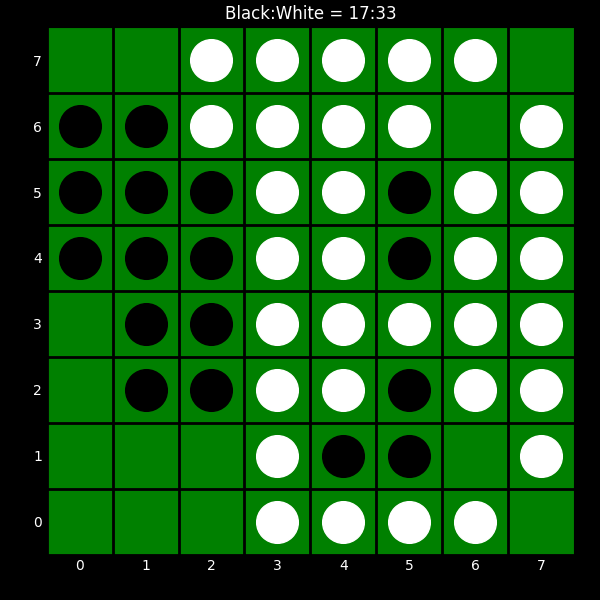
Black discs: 17
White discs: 33